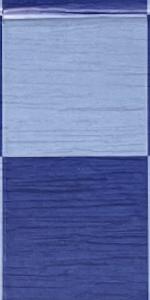
Label: Empty